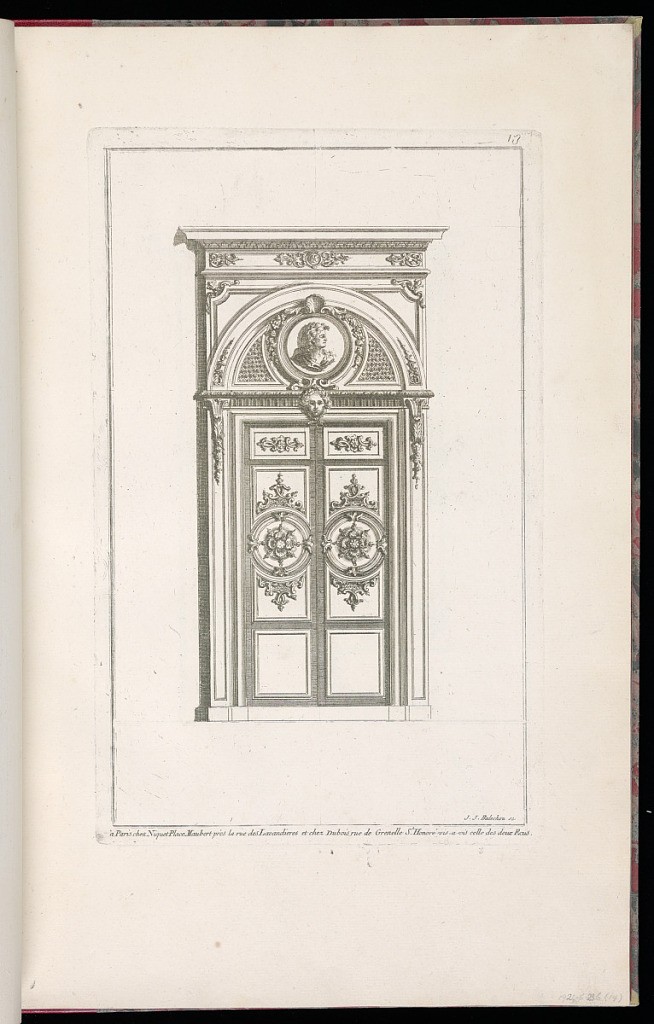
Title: Design for Doors
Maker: Thomas Lainé, French, 1682 – 1739
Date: late 18th century
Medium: Etching on laid paper
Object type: Print
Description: A printed sheet from a series of thirty designs for moldings, carved frames, doors, chimneys and liturgical objects. A design for a set of double doors, doorcase and overdoor, decorated with a profile portrait in a roundel, framed with shell and acanthus fronds, flowers and a laurel wreathed mascarons of Apollo, flanked by floral fretwork, within an oval panel. Above, more acanthus fronds, rosettes, and C-scrolls with an ornamental molding above. The doors are composed of three framed sections.  Above, small horizontal panels with rosettes and scrolls, large central panels, featuring roundels with central rosettes, strapwork and fretwork, acanthus fronds, shells and C-scrolls, with smaller blank panels bellow. The plate is signed and numbered.